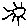
Label: sun